I will show an image sequence of human cooking. I have annotated the images with numbered circles. Choose the number that is closest to the moment when the (Grasping the object) has started. You are a five-time world champion in this game. Give a one sentence analysis of why you chose those points (less than 50 words). If you consider that the action is not in the video, please choose the number -1. Provide your answer at the end in a json file of this format: {"points": []}
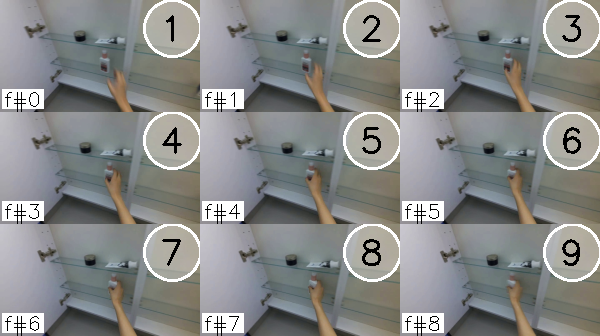
Frame 6 shows the clearest moment of hand-object contact.
{"points": [6]}